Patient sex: M
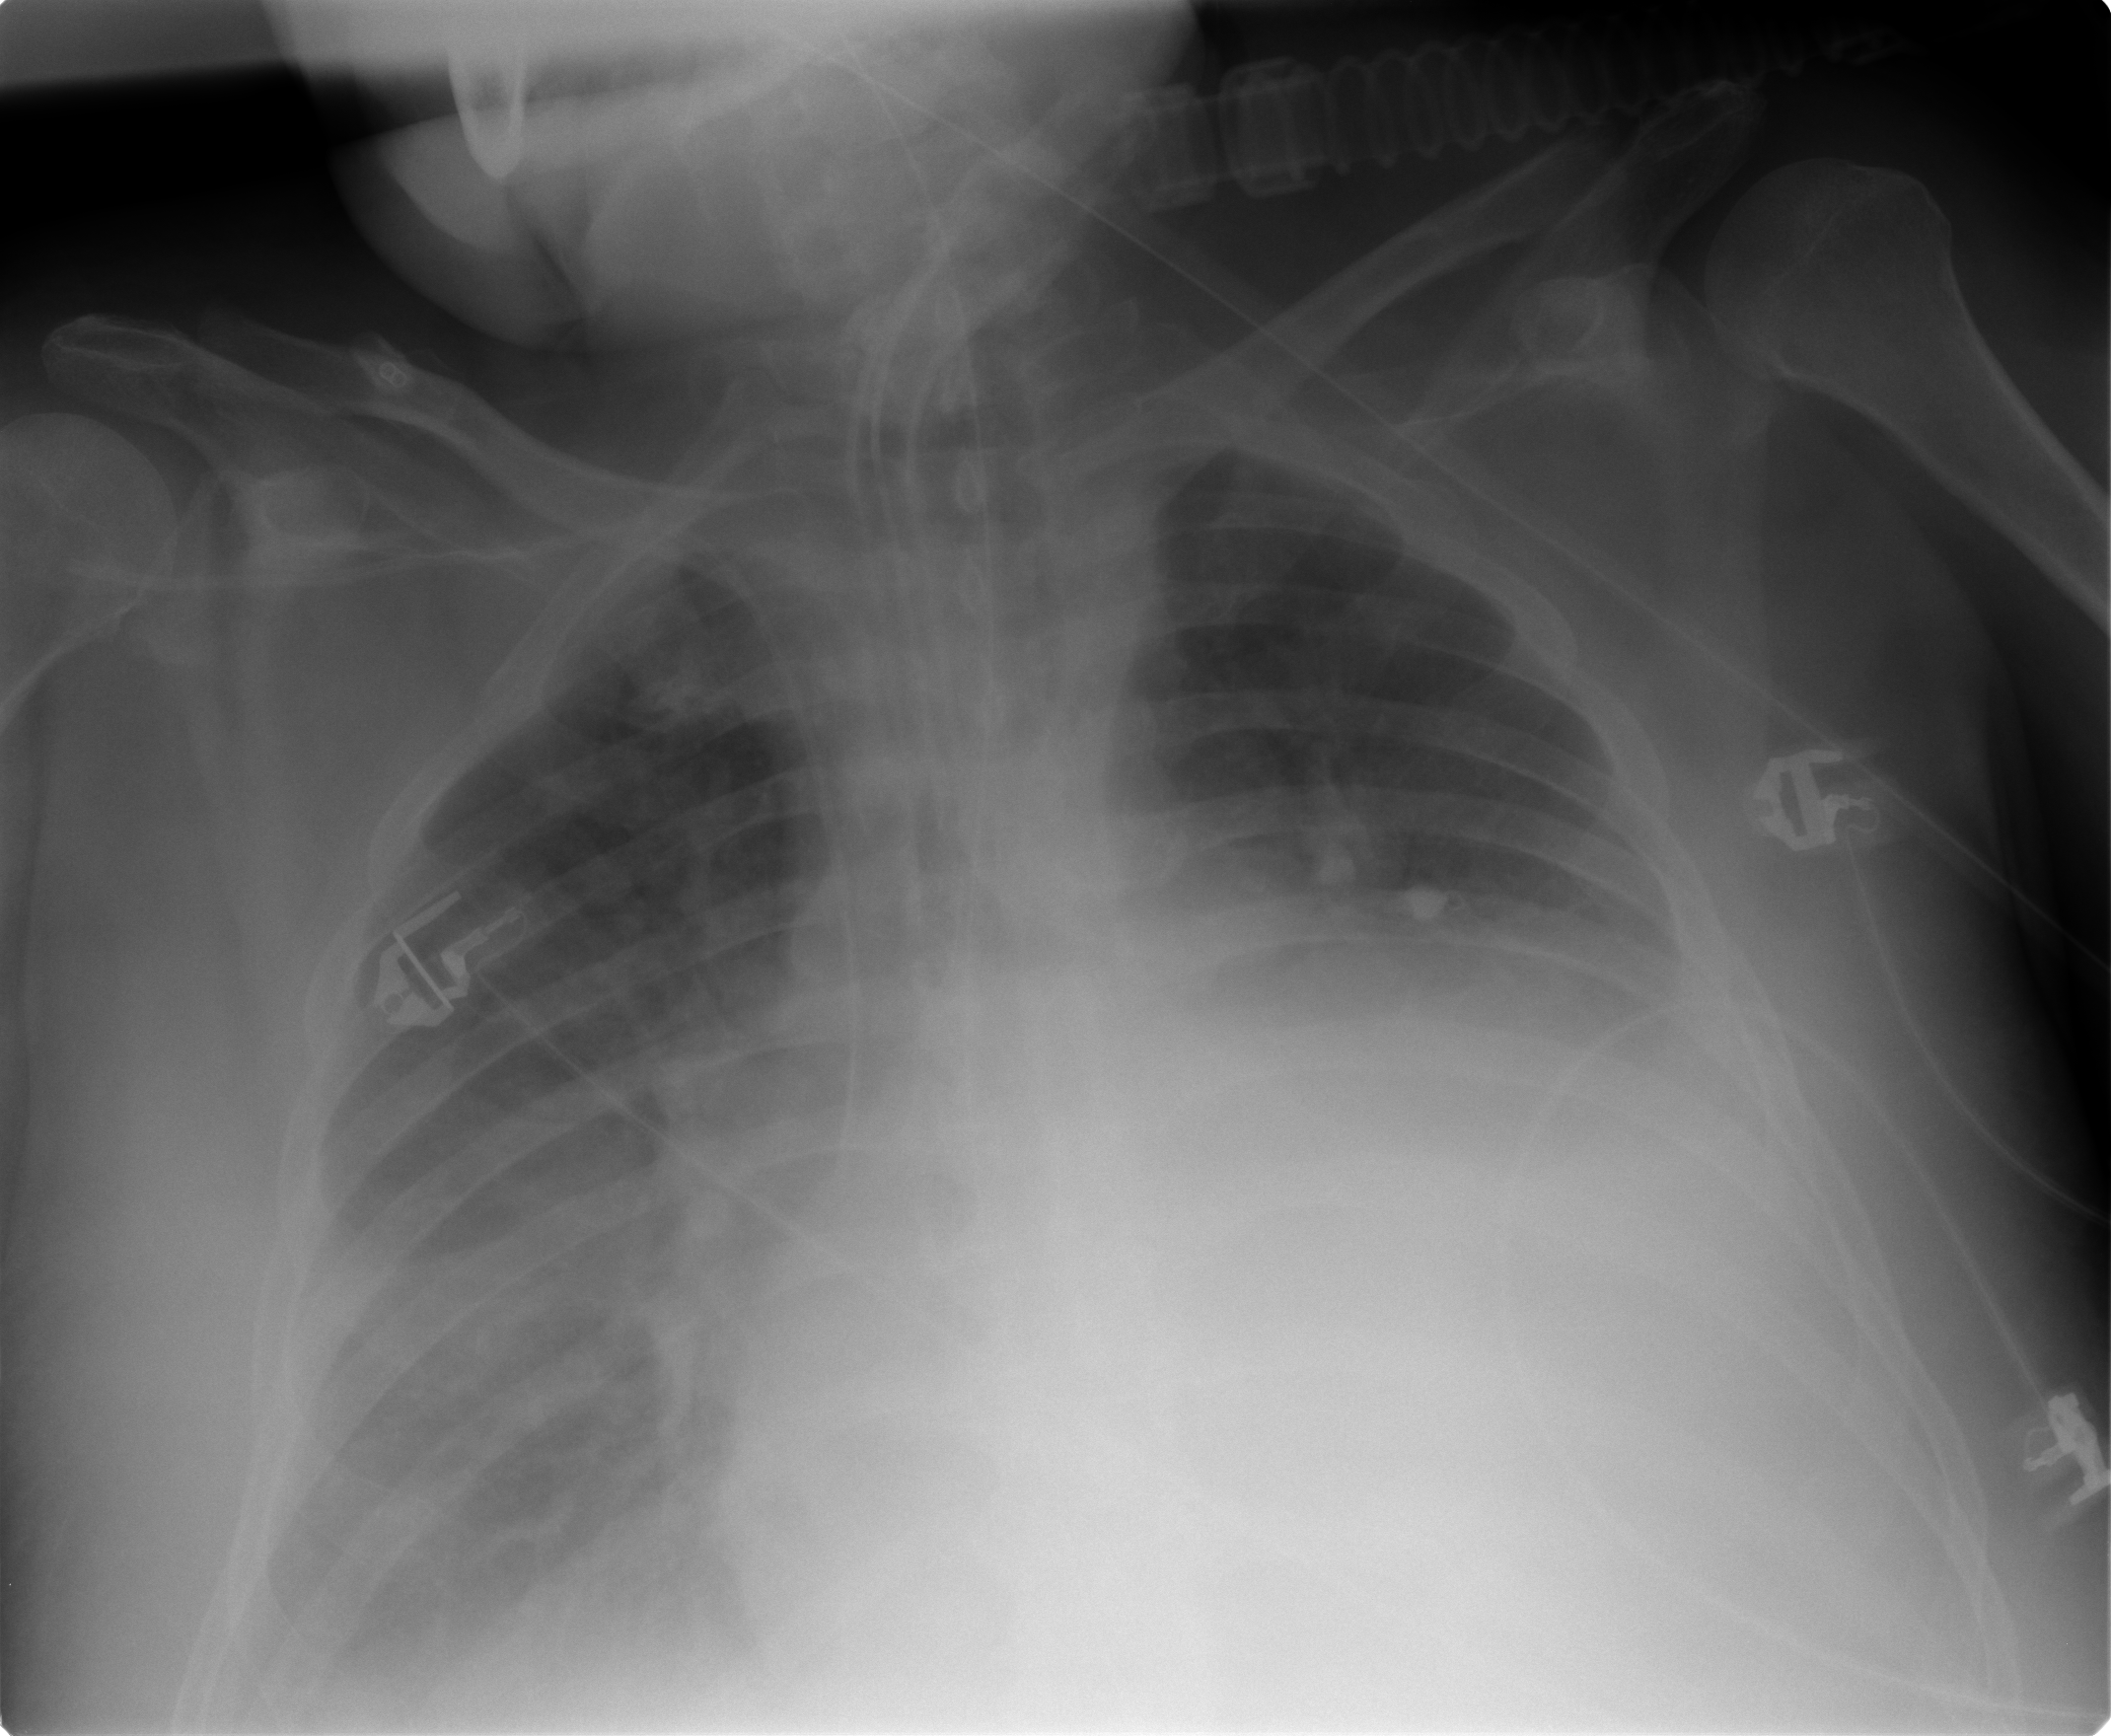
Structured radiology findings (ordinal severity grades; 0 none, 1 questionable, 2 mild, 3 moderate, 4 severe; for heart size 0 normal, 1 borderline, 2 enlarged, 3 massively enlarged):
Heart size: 2
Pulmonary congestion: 2
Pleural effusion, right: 2
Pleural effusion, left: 2
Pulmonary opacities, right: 0
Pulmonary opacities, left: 2
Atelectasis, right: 2
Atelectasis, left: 2